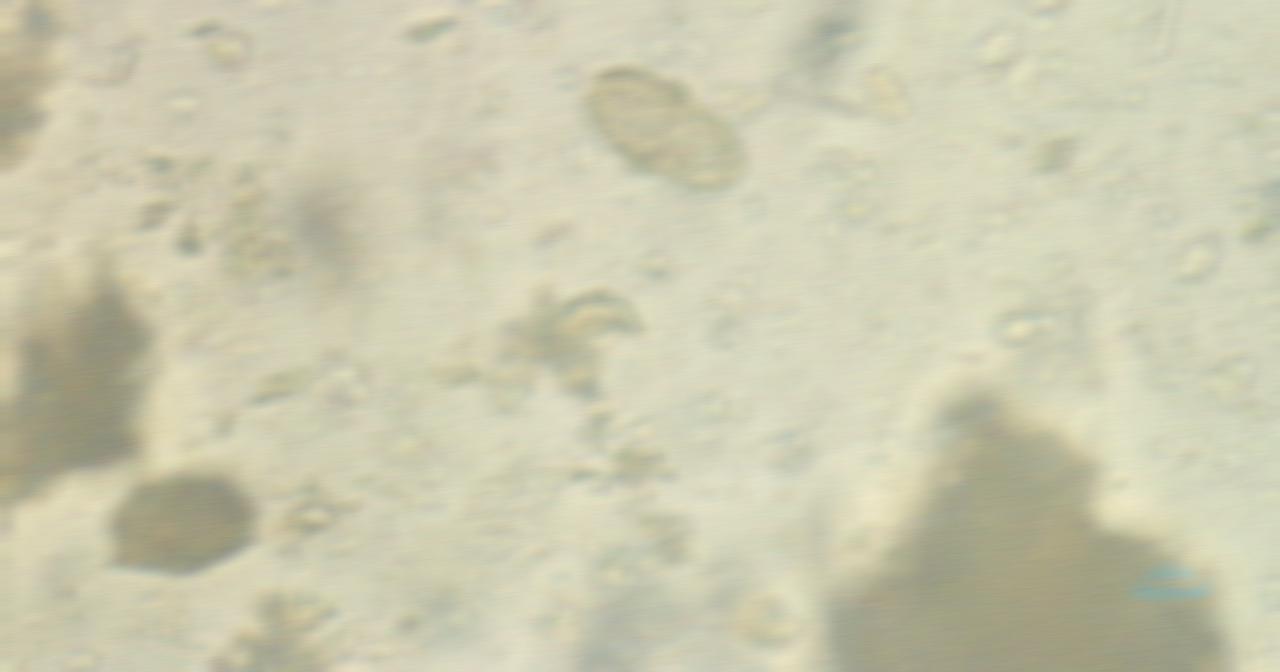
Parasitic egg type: Capillaria philippinensis